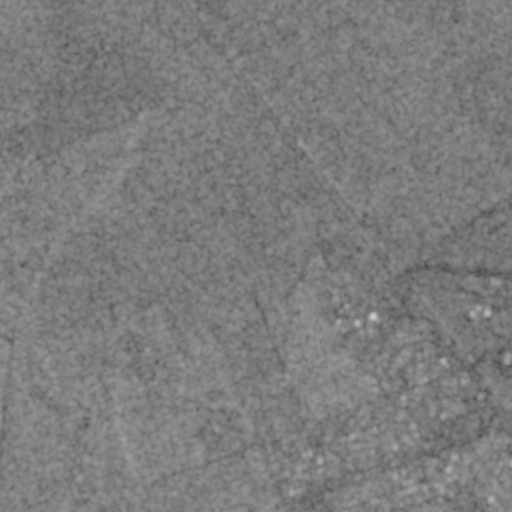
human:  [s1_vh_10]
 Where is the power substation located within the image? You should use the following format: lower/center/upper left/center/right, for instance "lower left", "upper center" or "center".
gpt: The power substation is located in the center of the image.
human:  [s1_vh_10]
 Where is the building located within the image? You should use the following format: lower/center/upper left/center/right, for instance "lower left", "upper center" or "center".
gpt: There is no building in the image.

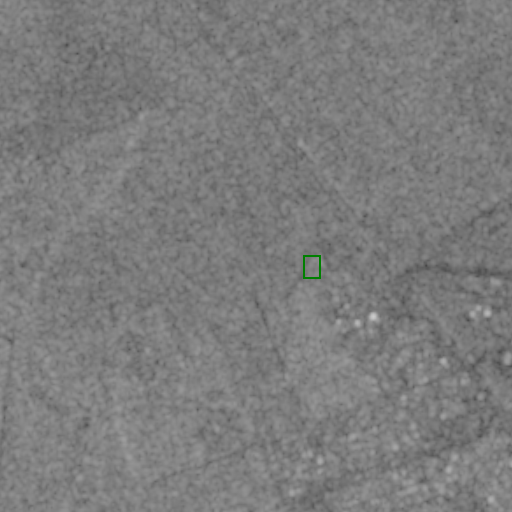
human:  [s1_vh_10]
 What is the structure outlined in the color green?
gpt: The structure outlined in green is a power substation.
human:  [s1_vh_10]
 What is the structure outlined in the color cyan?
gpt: There is no cyan outline.